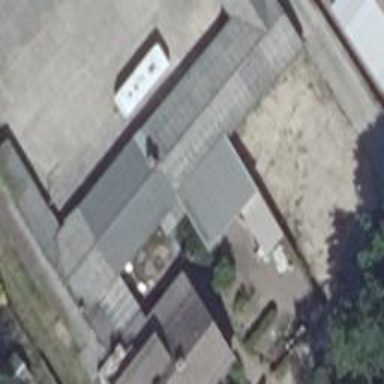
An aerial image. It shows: Group of garages.